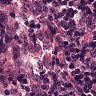
Metastatic tissue present: no